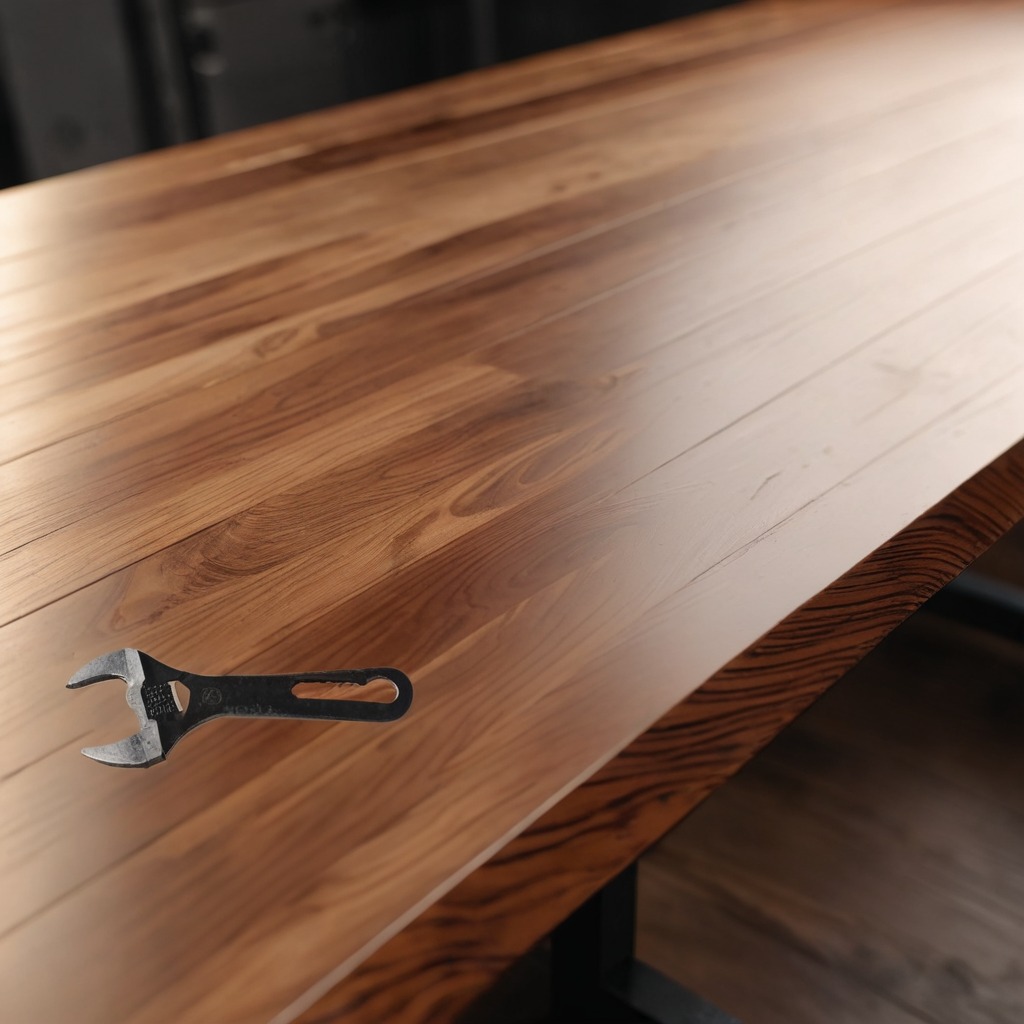
A wrench is lying on the wooden table in the carpentry studio.